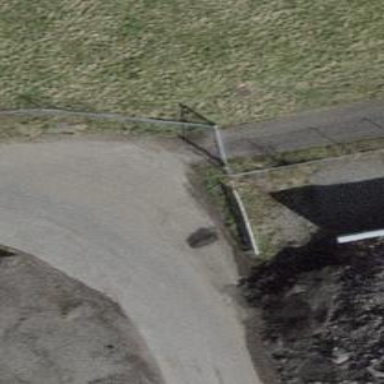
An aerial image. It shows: Gate.